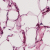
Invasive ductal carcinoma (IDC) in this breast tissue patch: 0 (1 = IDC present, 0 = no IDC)